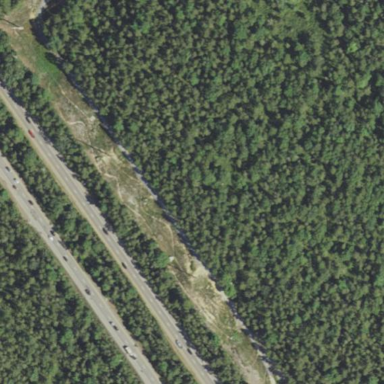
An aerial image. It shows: Nature reserve in forest with mixed evergreen trees.